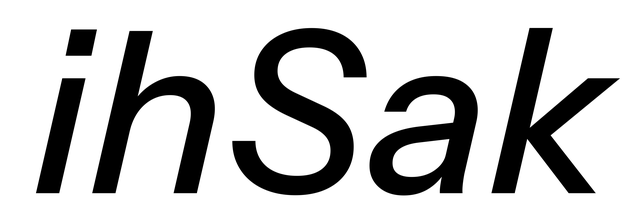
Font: InstrumentSans-Italic_Medium_Italic